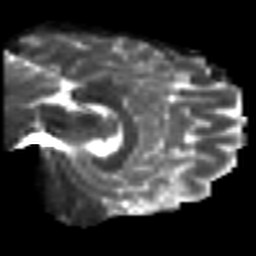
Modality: T2w
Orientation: sagittal
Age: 27
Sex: female
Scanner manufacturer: siemens
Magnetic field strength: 3 T
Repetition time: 7 s
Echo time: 0.0926 s